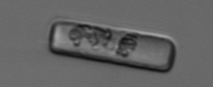
Label: Guinardia_delicatula